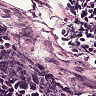
Metastatic tissue present: no